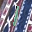
Label: 1